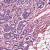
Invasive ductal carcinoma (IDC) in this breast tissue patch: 1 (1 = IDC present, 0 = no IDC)